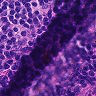
Metastatic tissue present: no